Question: I need your advice. In Google+ App for Android, there are two elements, that I don't know how to put together. One is "<URL>". Do you know how these two elements put together?
Thank you very much for your advice!
P.S. I know, I'm lame :) (and I apologize for my English)

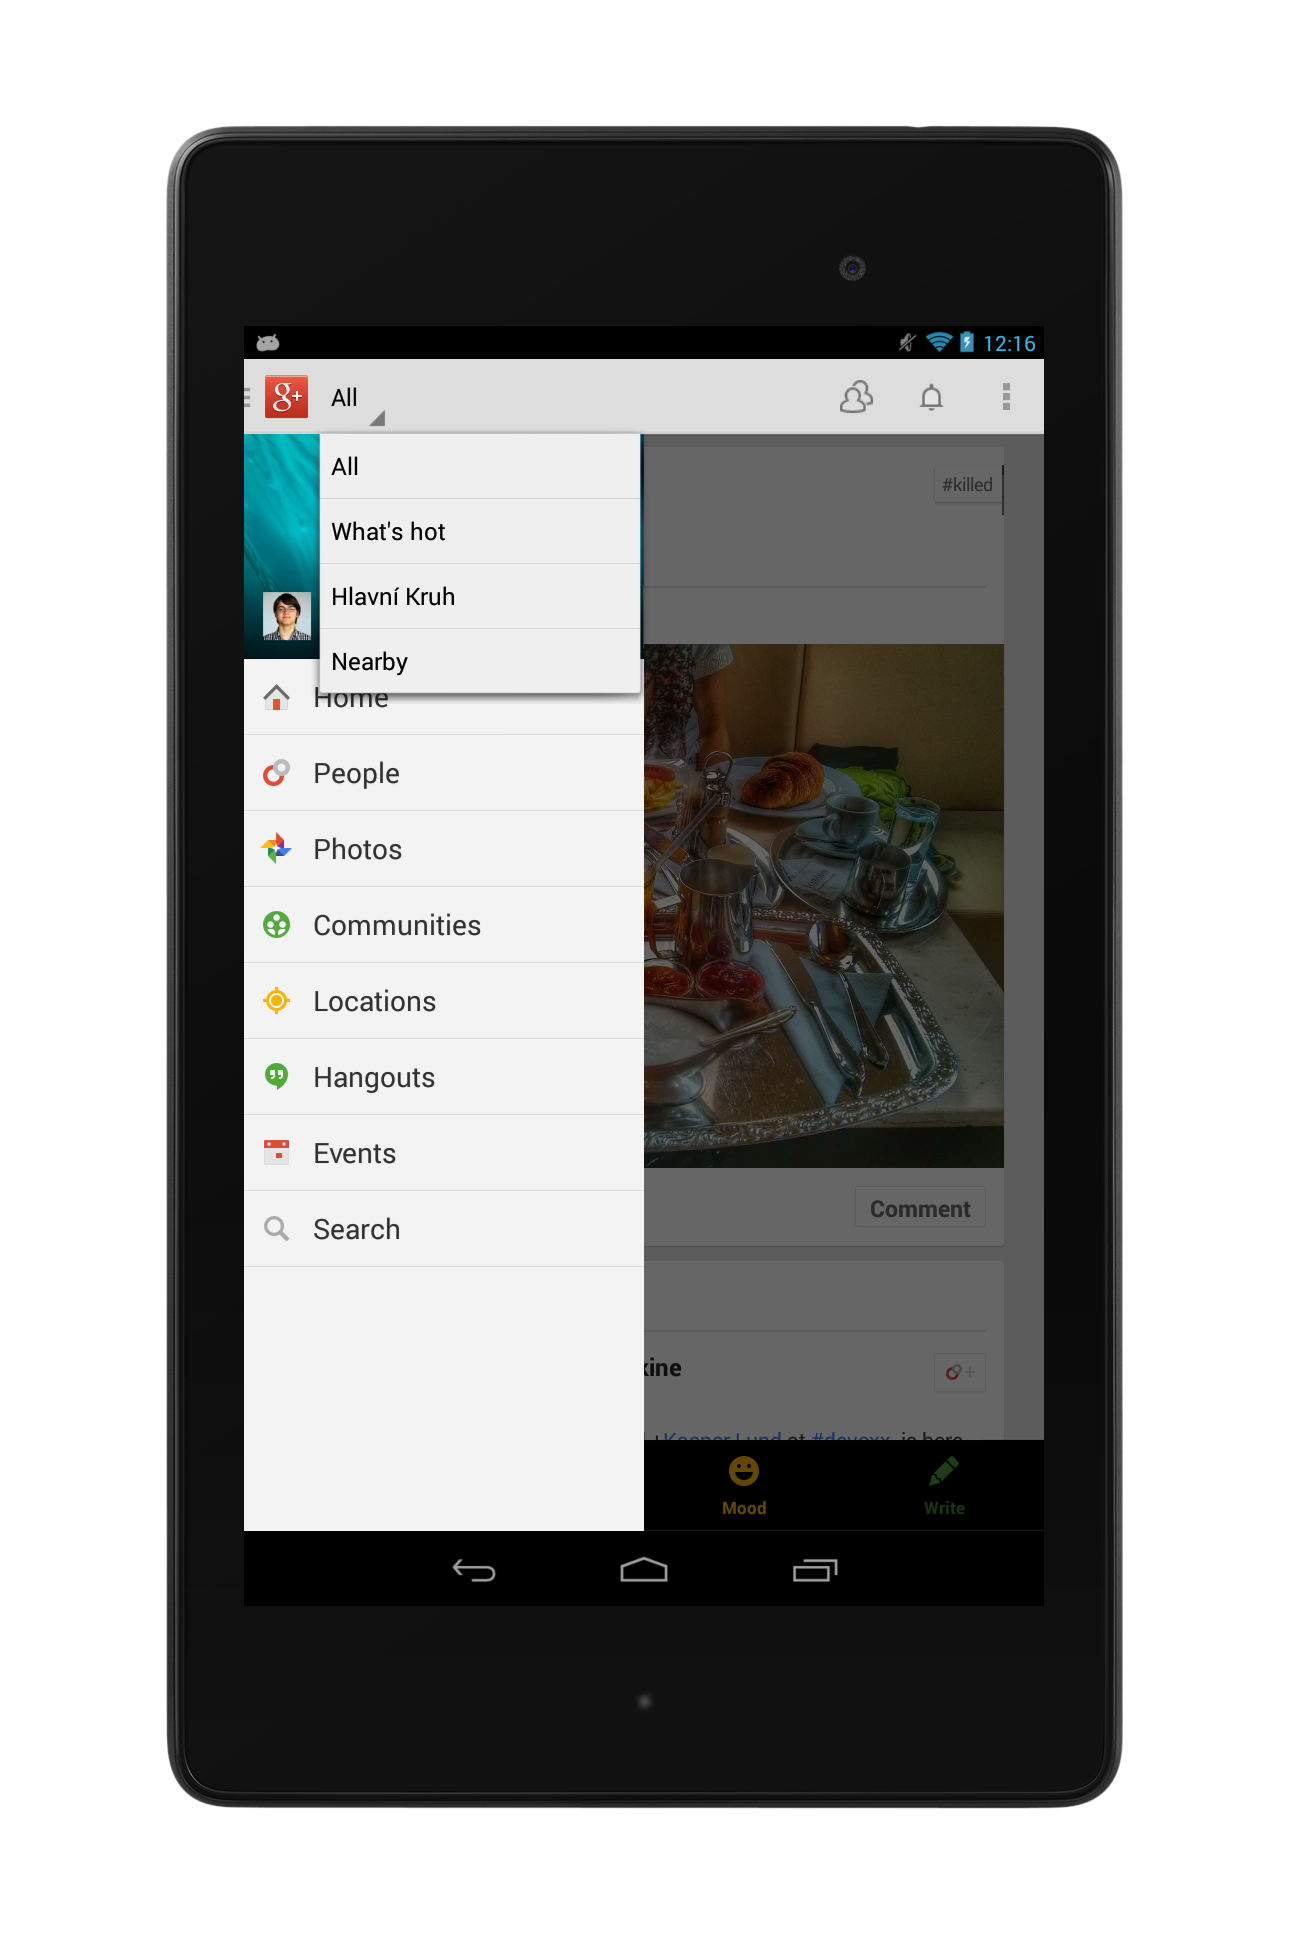
Answer: Add the spinner to the NavigationBar.
The basic procedure to enable drop-down navigation is:
1.Create a SpinnerAdapter that provides the list of selectable items for the drop-down and the layout to use when drawing each item in the list.
2.Implement ActionBar.OnNavigationListener to define the behavior that occurs when the user selects an item from the list.
3.During your activity's onCreate() method, enable the action bar's drop-down list by calling setNavigationMode(NAVIGATION_MODE_LIST).
4.Set the callback for the drop-down list with setListNavigationCallbacks()
<URL>
Check the topic
Example:
'''
public class MainActivity extends Activity implements OnNavigationListener
'''
Then
'''
getActionBar().setDisplayShowTitleEnabled(false);
getActionBar().setNavigationMode(ActionBar.NAVIGATION_MODE_LIST);
SpinnerAdapter mSpinnerAdapter = ArrayAdapter.createFromResource(this, R.array.planets_array,
android.R.layout.simple_spinner_dropdown_item);
getActionBar().setListNavigationCallbacks(mSpinnerAdapter , this);
'''
Then
'''
@Override
public boolean onNavigationItemSelected(int arg0, long arg1) {
Toast.makeText(getApplicationContext()," text",1000).show();
return true;
}
'''
Snap

Example:
'''
public class MainActivity extends Activity implements ActionBar.OnNavigationListener {
private DrawerLayout mDrawerLayout;
private ListView mDrawerList;
public ActionBarDrawerToggle mDrawerToggle;
private CharSequence mDrawerTitle;
private CharSequence mTitle;
private String[] mPlanetTitles;
ActionBar actionBar;
@Override
protected void onCreate(Bundle savedInstanceState) {
super.onCreate(savedInstanceState);
setContentView(R.layout.activity_main);
actionBar = getActionBar();
SpinnerAdapter mSpinnerAdapter = ArrayAdapter.createFromResource(this, R.array.planets_array,
android.R.layout.simple_spinner_dropdown_item);
actionBar.setDisplayShowTitleEnabled(false);
actionBar.setNavigationMode(ActionBar.NAVIGATION_MODE_LIST);
getActionBar().setListNavigationCallbacks(mSpinnerAdapter,this);
//mTitle = mDrawerTitle = getTitle();
mPlanetTitles = getResources().getStringArray(R.array.planets_array);
mDrawerLayout = (DrawerLayout) findViewById(R.id.drawer_layout);
mDrawerList = (ListView) findViewById(R.id.left_drawer);
// mDrawerList.setBackgroundColor(Color.WHITE);
// set a custom shadow that overlays the main content when the drawer opens
mDrawerLayout.setDrawerShadow(R.drawable.drawer_shadow, GravityCompat.START);
// set up the drawer's list view with items and click listener
mDrawerList.setAdapter(new ArrayAdapter<String>(this,
R.layout.drawer_list_item, mPlanetTitles));
mDrawerList.setOnItemClickListener(new DrawerItemClickListener());
// enable ActionBar app icon to behave as action to toggle nav drawer
getActionBar().setDisplayHomeAsUpEnabled(true);
getActionBar().setHomeButtonEnabled(true);
// ActionBarDrawerToggle ties together the the proper interactions
// between the sliding drawer and the action bar app icon
mDrawerToggle = new ActionBarDrawerToggle(
this, /* host Activity */
mDrawerLayout, /* DrawerLayout object */
R.drawable.ic_drawer, /* nav drawer image to replace 'Up' caret */
R.string.drawer_open, /* "open drawer" description for accessibility */
R.string.drawer_close /* "close drawer" description for accessibility */
) {
public void onDrawerClosed(View view) {
getActionBar().setTitle(mTitle);
invalidateOptionsMenu(); // creates call to onPrepareOptionsMenu()
}
public void onDrawerOpened(View drawerView) {
getActionBar().setTitle(mDrawerTitle);
invalidateOptionsMenu(); // creates call to onPrepareOptionsMenu()
}
};
mDrawerLayout.setDrawerListener(mDrawerToggle);
if (savedInstanceState == null) {
selectItem(0);
}
}
@Override
public boolean onCreateOptionsMenu(Menu menu) {
MenuInflater inflater = getMenuInflater();
inflater.inflate(R.menu.main, menu);
return super.onCreateOptionsMenu(menu);
}
/* Called whenever we call invalidateOptionsMenu() */
@Override
public boolean onPrepareOptionsMenu(Menu menu) {
// If the nav drawer is open, hide action items related to the content view
boolean drawerOpen = mDrawerLayout.isDrawerOpen(mDrawerList);
menu.findItem(R.id.action_websearch).setVisible(!drawerOpen);
return super.onPrepareOptionsMenu(menu);
}
@Override
public boolean onOptionsItemSelected(MenuItem item) {
// The action bar home/up action should open or close the drawer.
// ActionBarDrawerToggle will take care of this.
if (mDrawerToggle.onOptionsItemSelected(item)) {
return true;
}
// Handle action buttons
switch(item.getItemId()) {
case R.id.action_websearch:
// create intent to perform web search for this planet
Intent intent = new Intent(Intent.ACTION_WEB_SEARCH);
intent.putExtra(SearchManager.QUERY, getActionBar().getTitle());
// catch event that there's no activity to handle intent
if (intent.resolveActivity(getPackageManager()) != null) {
startActivity(intent);
} else {
Toast.makeText(this, R.string.app_not_available, Toast.LENGTH_LONG).show();
}
return true;
default:
return super.onOptionsItemSelected(item);
}
}
/* The click listner for ListView in the navigation drawer */
private class DrawerItemClickListener implements ListView.OnItemClickListener {
@Override
public void onItemClick(AdapterView<?> parent, View view, int position, long id) {
selectItem(position);
}
}
private void selectItem(int position) {
ActionBar actionBar =getActionBar();
actionBar.setDisplayHomeAsUpEnabled(true);
Fragment fragment = new PlanetFragment();
Bundle args = new Bundle();
args.putInt(PlanetFragment.ARG_PLANET_NUMBER, position);
fragment.setArguments(args);
FragmentManager fragmentManager = getFragmentManager();
fragmentManager.beginTransaction().replace(R.id.content_frame, fragment).commit();
// update selected item and title, then close the drawer
mDrawerList.setItemChecked(position, true);
// setTitle(mPlanetTitles[position]);
mDrawerLayout.closeDrawer(mDrawerList);
}
@Override
public void setTitle(CharSequence title) {
mTitle = title;
//getActionBar().setTitle(mTitle);
}
/**
* When using the ActionBarDrawerToggle, you must call it during
* onPostCreate() and onConfigurationChanged()...
*/
@Override
protected void onPostCreate(Bundle savedInstanceState) {
super.onPostCreate(savedInstanceState);
// Sync the toggle state after onRestoreInstanceState has occurred.
mDrawerToggle.syncState();
}
@Override
public void onConfigurationChanged(Configuration newConfig) {
super.onConfigurationChanged(newConfig);
// Pass any configuration change to the drawer toggls
mDrawerToggle.onConfigurationChanged(newConfig);
}
/**
* Fragment that appears in the "content_frame", shows a planet
*/
public static class PlanetFragment extends Fragment {
public static final String ARG_PLANET_NUMBER = "planet_number";
private static WeakReference<MainActivity> mTarget;
@Override
public void onActivityCreated(Bundle savedInstanceState) {
super.onActivityCreated(savedInstanceState);
if(mTarget!=null)
{
MainActivity target = mTarget.get();
ActionBar actionBar = getActivity().getActionBar();
actionBar.setDisplayHomeAsUpEnabled(true);
//actionBar.setTitle("Fragment");
//target.mDrawerToggle.setDrawerIndicatorEnabled(false);
}
else
{
Log.i("............","Null");
}
}
@Override
public void onAttach(Activity activity) {
// TODO Auto-generated method stub
super.onAttach(activity);
}
@Override
public View onCreateView(LayoutInflater inflater, ViewGroup container,
Bundle savedInstanceState) {
mTarget = new WeakReference<MainActivity>( (MainActivity) getActivity());
View rootView = inflater.inflate(R.layout.fragment_planet, container, false);
int i = getArguments().getInt(ARG_PLANET_NUMBER);
String planet = getResources().getStringArray(R.array.planets_array)[i];
int imageId = getResources().getIdentifier(planet.toLowerCase(Locale.getDefault()),
"drawable", getActivity().getPackageName());
((ImageView) rootView.findViewById(R.id.image)).setImageResource(imageId);
// getActivity().setTitle(planet);
return rootView;
}
}
@Override
public boolean onNavigationItemSelected(int itemPosition, long itemId) {
// TODO Auto-generated method stub
Toast.makeText(getApplicationContext(), "text", Toast.LENGTH_LONG).show();
return true;
}
}
'''
activity_main.xml
'''
<android.support.v4.widget.DrawerLayout
xmlns:android="http://schemas.android.com/apk/res/android"
android:id="@+id/drawer_layout"
android:layout_width="match_parent"
android:layout_height="match_parent">
<!-- As the main content view, the view below consumes the entire
space available using match_parent in both dimensions. -->
<FrameLayout
android:id="@+id/content_frame"
android:layout_width="match_parent"
android:layout_height="match_parent" />
<!-- android:layout_gravity="start" tells DrawerLayout to treat
this as a sliding drawer on the left side for left-to-right
languages and on the right side for right-to-left languages.
The drawer is given a fixed width in dp and extends the full height of
the container. A solid background is used for contrast
with the content view. -->
<ListView
android:id="@+id/left_drawer"
android:layout_width="240dp"
android:layout_height="match_parent"
android:layout_gravity="start"
android:choiceMode="singleChoice"
android:divider="@android:color/transparent"
android:dividerHeight="0dp"
/>
</android.support.v4.widget.DrawerLayout>
'''
drawe_list_item.xml
'''
<TextView xmlns:android="http://schemas.android.com/apk/res/android"
android:id="@android:id/text1"
android:background="@drawable/selector"
android:layout_width="match_parent"
android:layout_height="wrap_content"
android:textAppearance="?android:attr/textAppearanceListItemSmall"
android:gravity="center_vertical"
android:paddingLeft="16dp"
android:paddingRight="16dp"
android:textColor="#fff"
android:minHeight="?android:attr/listPreferredItemHeightSmall"/>
'''
fragment_planet.xml
'''
<ImageView xmlns:android="http://schemas.android.com/apk/res/android"
android:id="@+id/image"
android:layout_width="match_parent"
android:layout_height="match_parent"
android:background="#000000"
android:gravity="center"
android:padding="32dp" />
'''